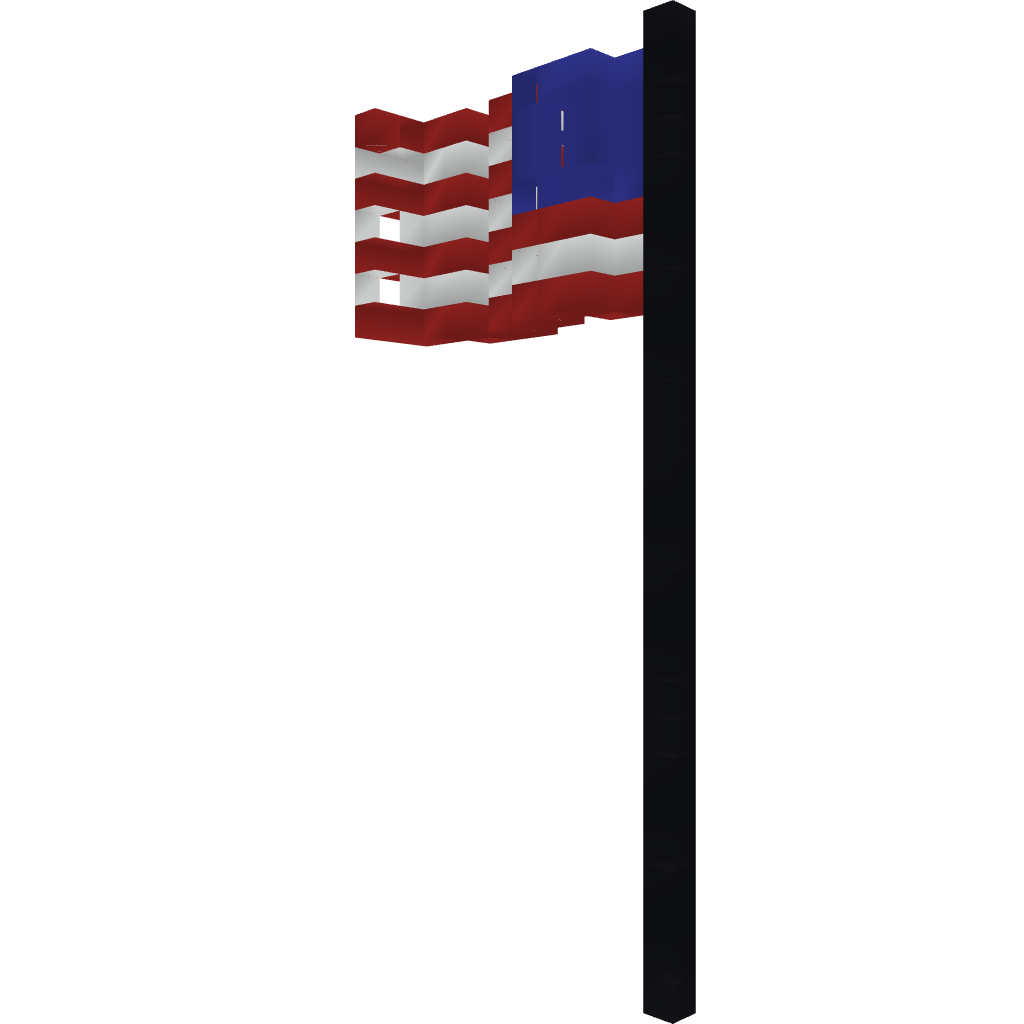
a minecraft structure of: USA Flag!